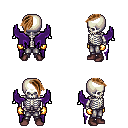
a pixel art fantasy rpg character, male body template, skeleton, purple wings, metal pants, brown long mohawk hairstyle, gold gloves, maroon shoes, four views (front, back, left, right), 2x2 character sprite sheet, small pixel art, hard edges, no anti-aliasing